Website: macys
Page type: review-order
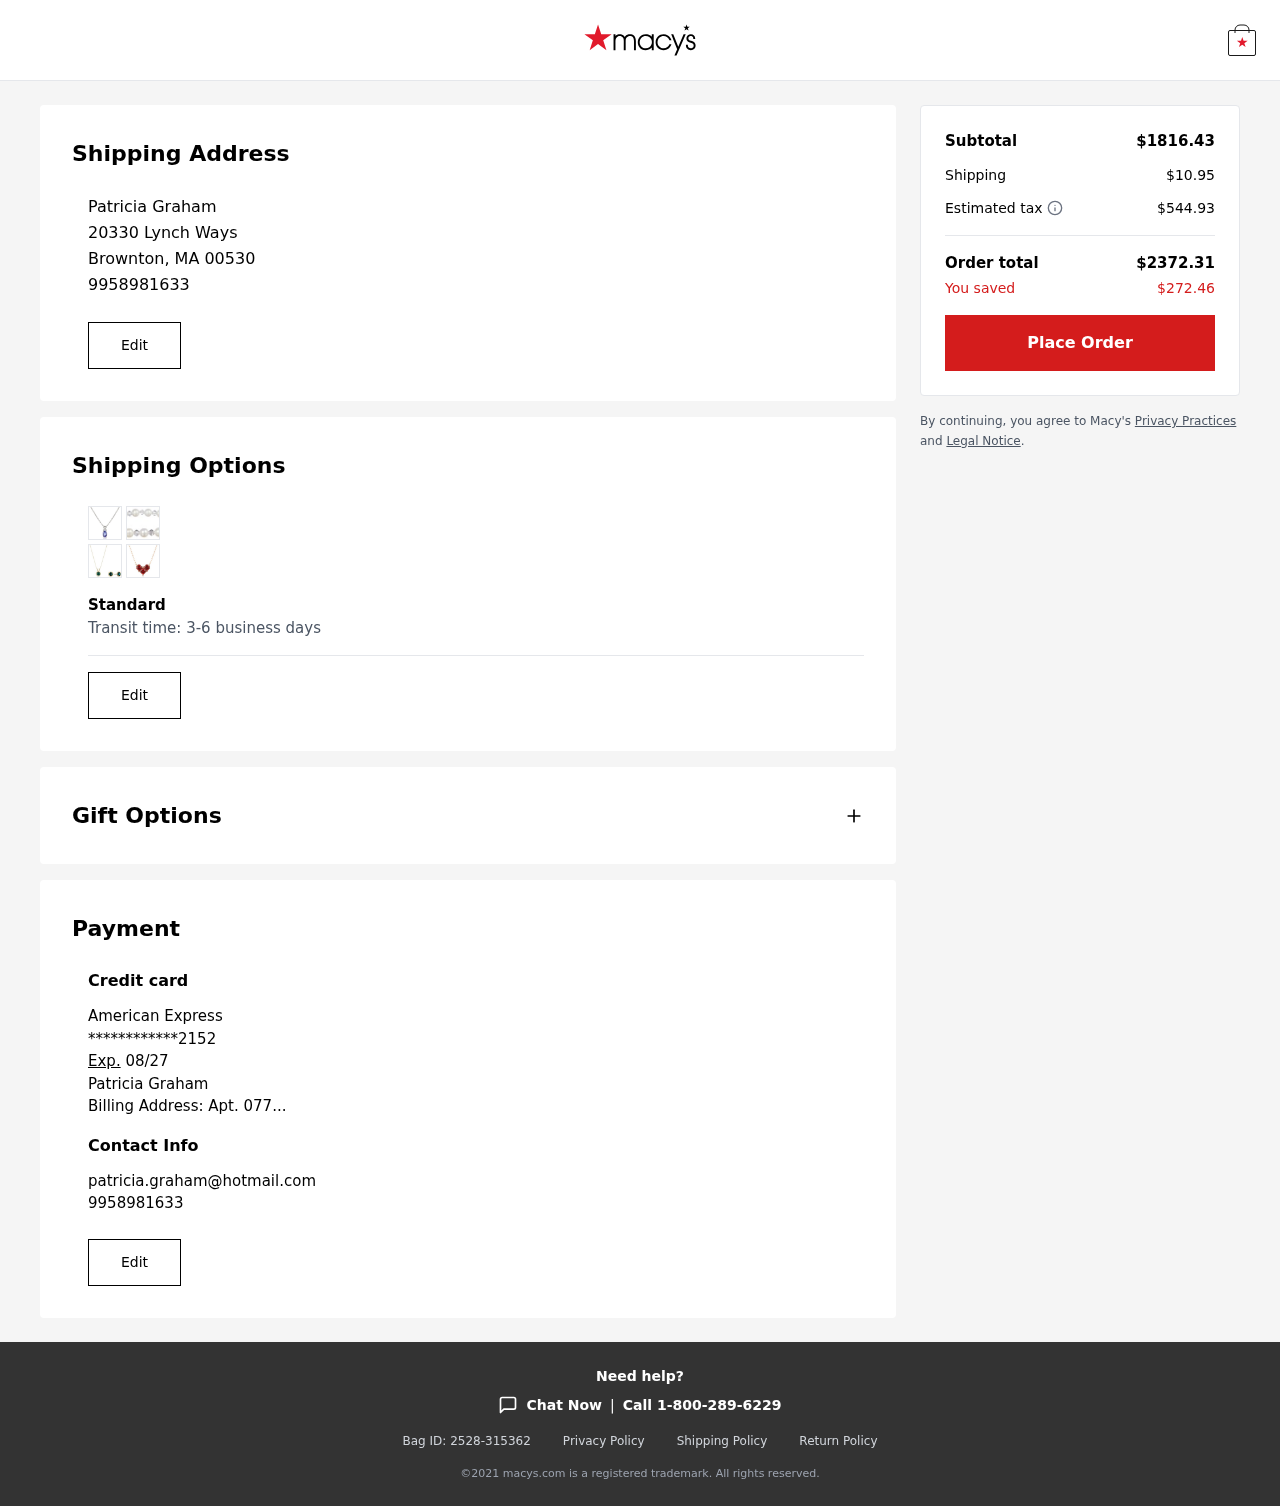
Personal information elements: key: PII_CARD_EXPIRY
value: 08/27
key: PII_CARD_LAST4
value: ************2152
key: PII_CARD_TYPE
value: American Express
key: PII_EMAIL2
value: patricia.graham@hotmail.com
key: PII_FULLNAME
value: Patricia Graham
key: PII_FULLNAME2
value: Patricia Graham
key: PII_PHONE
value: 9958981633
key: PII_PHONE2
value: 9958981633
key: PII_STREET
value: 20330 Lynch Ways
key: PII_STREET2
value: Apt. 077...
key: PII_CITY_STATE_ZIP
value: Brownton, MA 00530
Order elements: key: ORDER_SUBTOTAL
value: $1816.43
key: ORDER_SHIPPING_COST
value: $10.95
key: ORDER_TAX
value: $544.93
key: ORDER_TOTAL
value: $2372.31
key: ORDER_SAVINGS
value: $272.46